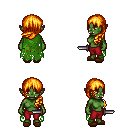
a pixel art fantasy rpg character, female body template, orc, green skin, green tattered cape, red pants, light blonde left-swept hairstyle, brown slippers, dagger, four views (front, back, left, right), 2x2 character sprite sheet, small pixel art, hard edges, no anti-aliasing